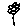
Label: flower